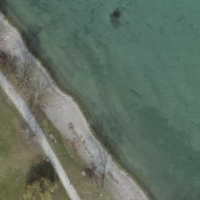
EUNIS habitat code: 14
Species observed at this site:
Chroicocephalus ridibundus